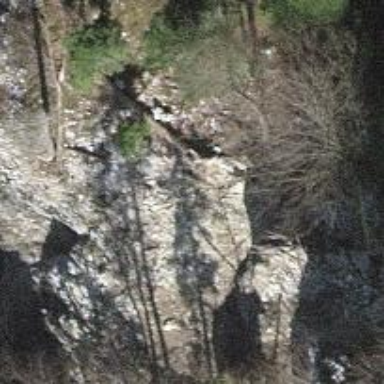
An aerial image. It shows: Landscape dominated by bare rock.